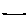
Label: line